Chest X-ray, AP view. Patient: 58 years old, sex M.
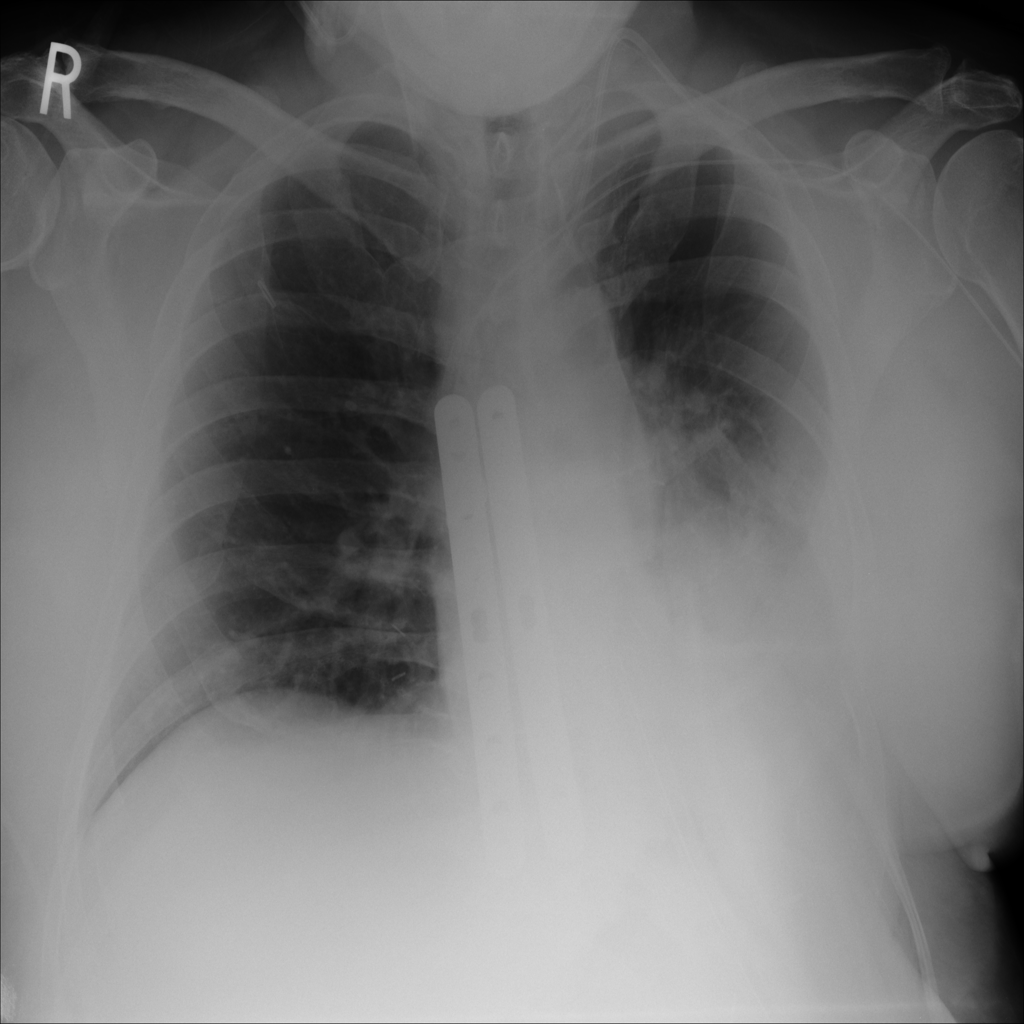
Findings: Effusion